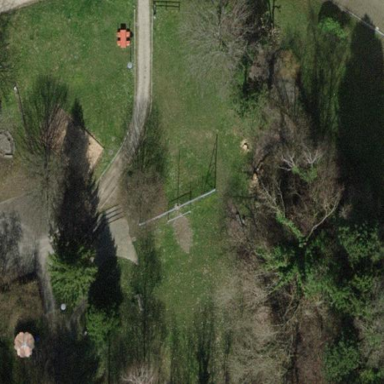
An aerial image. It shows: Playground area for leisure land.